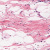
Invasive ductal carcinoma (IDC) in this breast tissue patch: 1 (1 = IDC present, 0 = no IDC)